Aerial crown-view tile of a tropical tree (Barro Colorado Island, Panama), acquired 20250818:
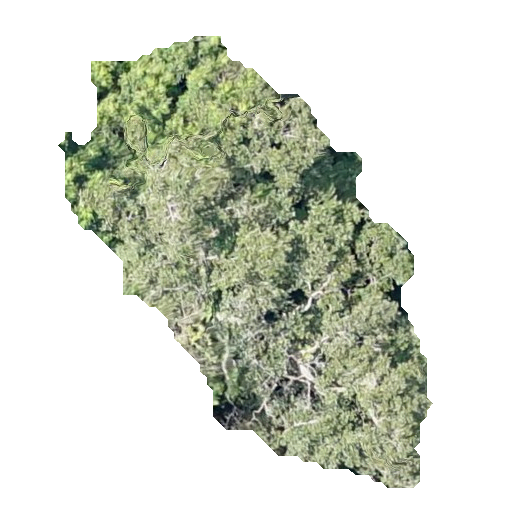
Species: Guatteria lucens
GBIF accepted scientific name: Guatteria lucens
Crown area: 140.765 m²